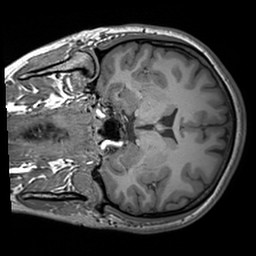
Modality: T1w
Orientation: coronal
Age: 24
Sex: female
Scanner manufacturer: siemens
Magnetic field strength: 3 T
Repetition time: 1.6 s
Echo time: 0.00236 s